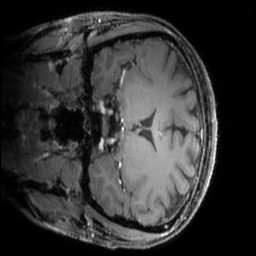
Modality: MP2RAGE
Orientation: coronal
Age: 23
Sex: female
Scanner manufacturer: siemens
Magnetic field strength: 6.98 T
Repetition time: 6 s
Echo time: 0.00283 s